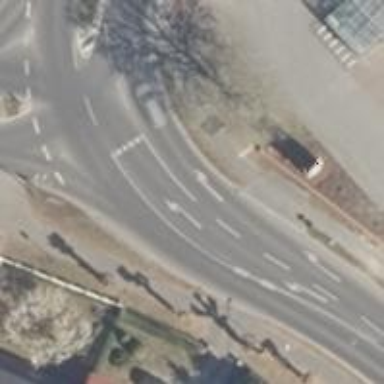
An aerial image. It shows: Secondary road with asphalt surface. There are sidewalks on both sides and cycle tracks on both sides.